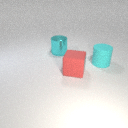
large red rubber cube in front of large cyan metal cylinder